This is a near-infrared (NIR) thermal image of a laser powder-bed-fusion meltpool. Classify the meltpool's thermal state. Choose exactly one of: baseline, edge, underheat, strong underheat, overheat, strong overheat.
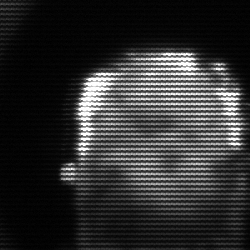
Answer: baseline